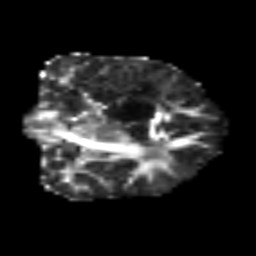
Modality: FA
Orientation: coronal
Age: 31
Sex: female
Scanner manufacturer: siemens
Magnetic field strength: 3 T
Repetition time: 6.1 s
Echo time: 0.101 s